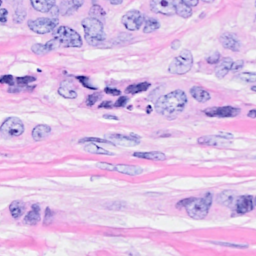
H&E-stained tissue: Breast